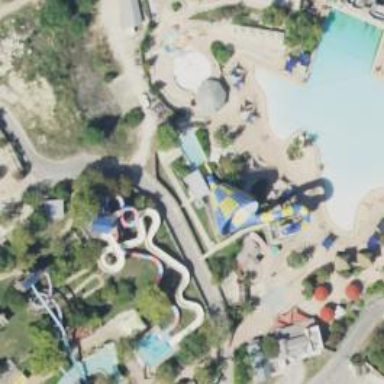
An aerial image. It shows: Water slide attraction.